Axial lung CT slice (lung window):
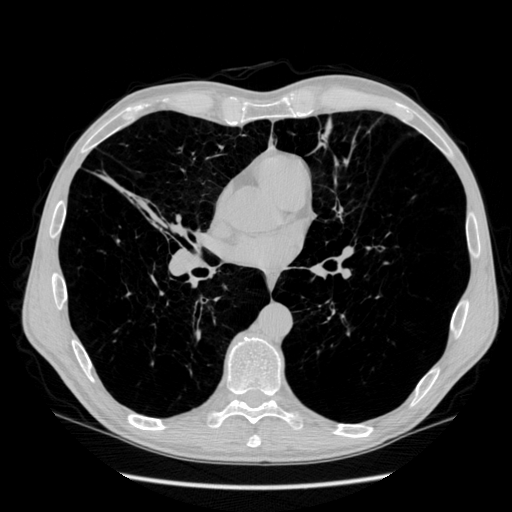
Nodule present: no